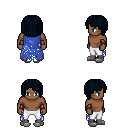
a pixel art fantasy rpg character, male body template, human, dark skin, blue tattered cape, white pants, raven pageboy hairstyle, leather bracers, white slippers, four views (front, back, left, right), 2x2 character sprite sheet, small pixel art, hard edges, no anti-aliasing